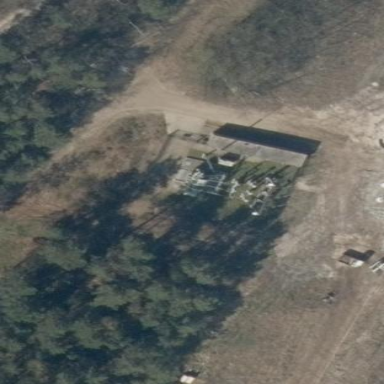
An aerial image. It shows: Power substation.